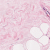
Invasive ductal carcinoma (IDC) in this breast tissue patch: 0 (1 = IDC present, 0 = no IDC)